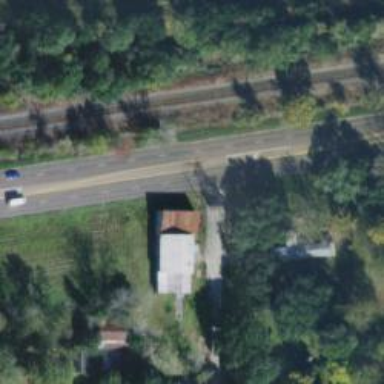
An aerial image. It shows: Road with stop sign.